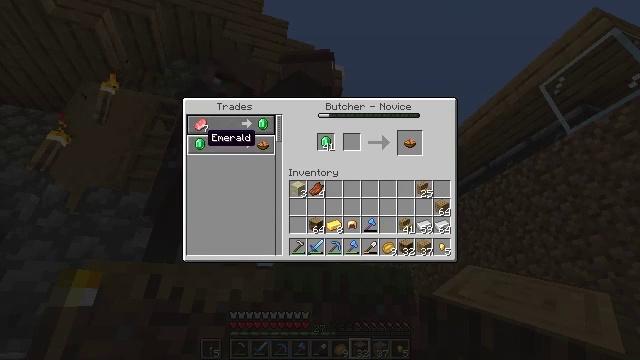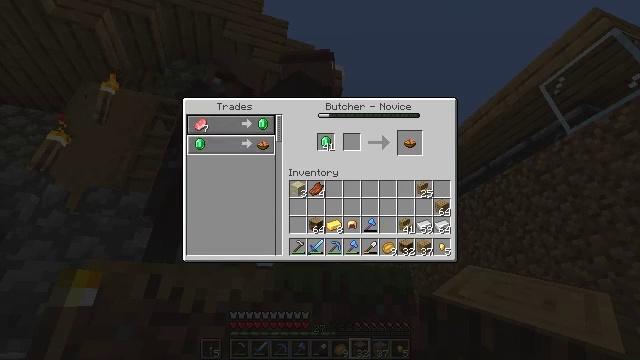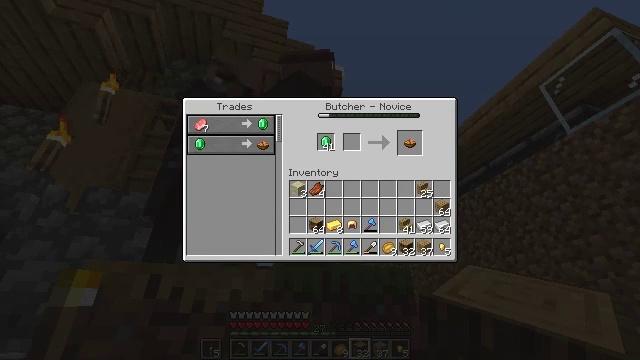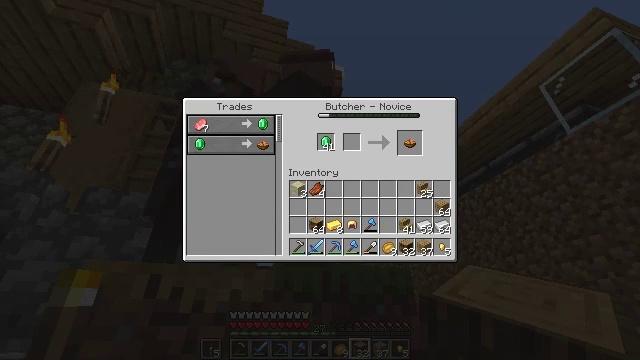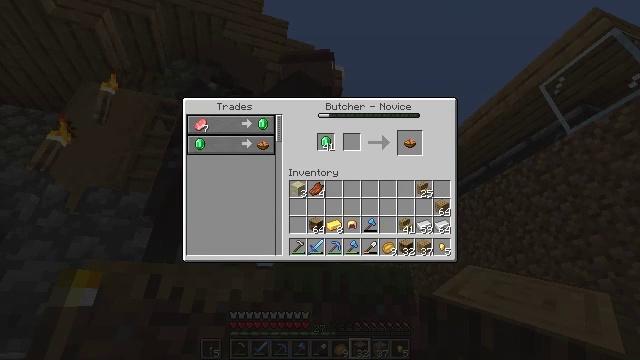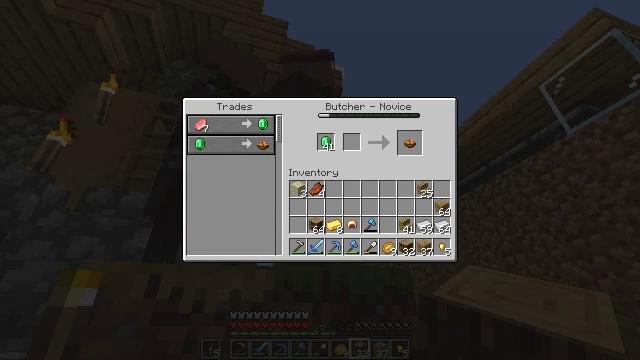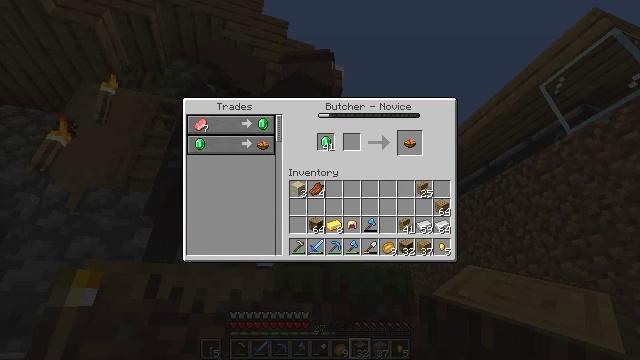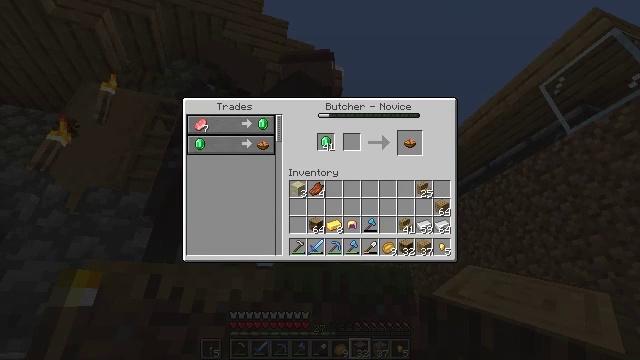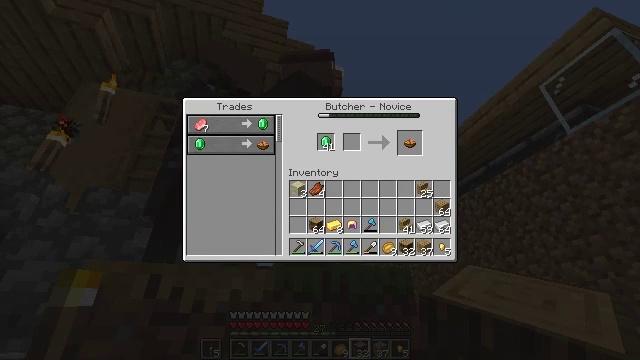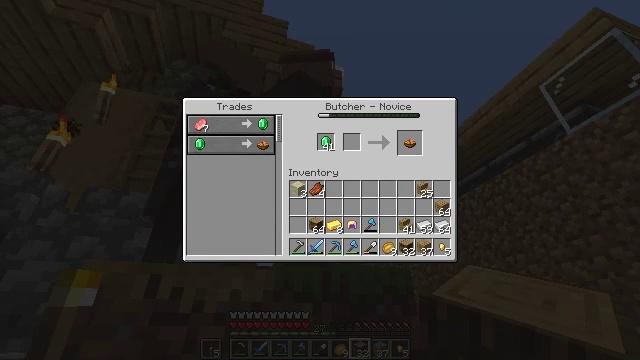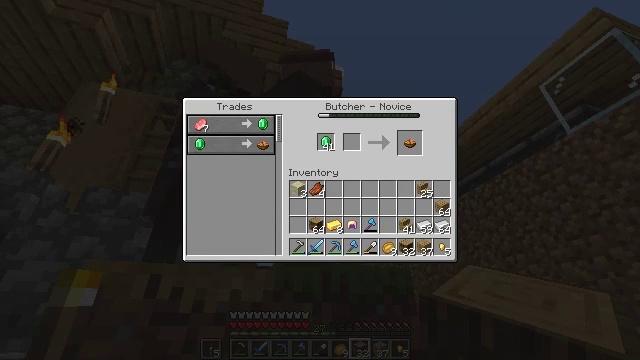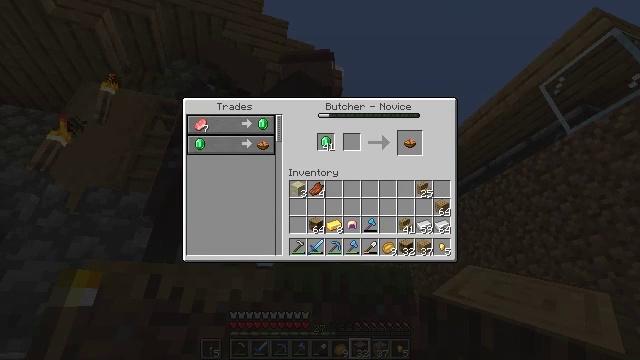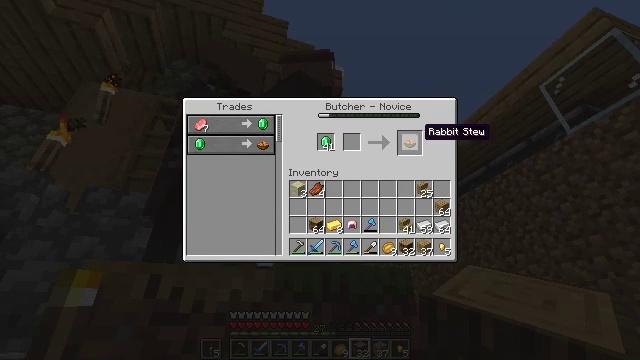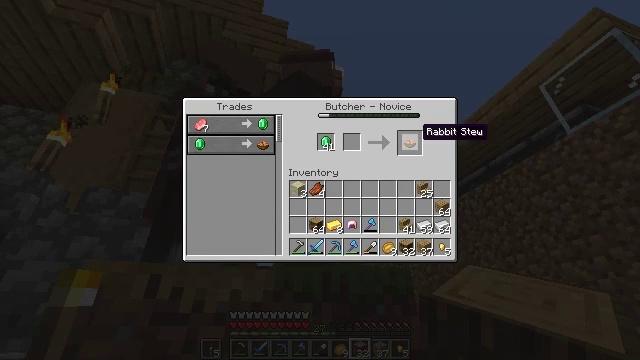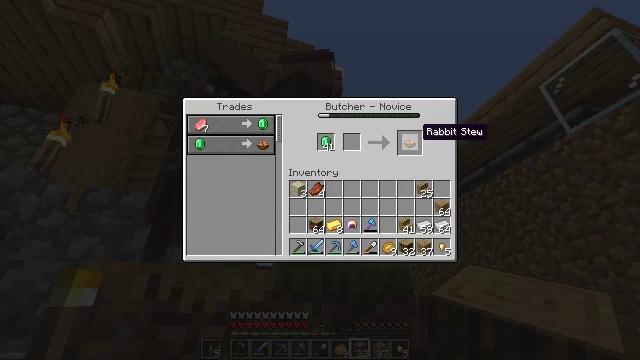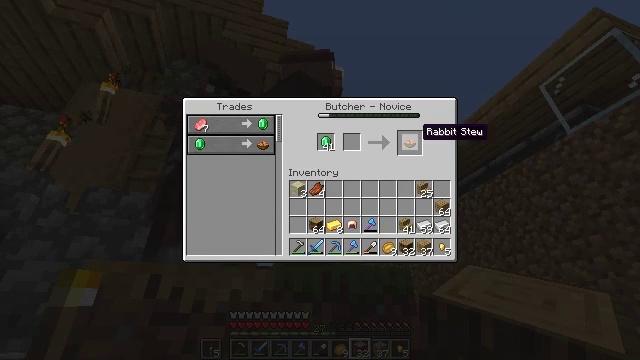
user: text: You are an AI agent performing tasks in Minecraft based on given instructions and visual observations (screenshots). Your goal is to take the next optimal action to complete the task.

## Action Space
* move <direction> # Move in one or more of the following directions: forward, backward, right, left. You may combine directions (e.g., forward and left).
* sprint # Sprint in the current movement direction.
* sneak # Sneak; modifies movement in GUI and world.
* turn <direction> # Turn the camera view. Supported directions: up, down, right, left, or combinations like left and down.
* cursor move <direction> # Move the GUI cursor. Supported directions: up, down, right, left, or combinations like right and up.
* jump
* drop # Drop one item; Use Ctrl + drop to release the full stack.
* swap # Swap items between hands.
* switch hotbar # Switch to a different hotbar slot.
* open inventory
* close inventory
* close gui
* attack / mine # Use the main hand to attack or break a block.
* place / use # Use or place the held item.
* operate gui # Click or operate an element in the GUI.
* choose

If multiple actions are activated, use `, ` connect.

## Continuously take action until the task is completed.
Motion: motion action
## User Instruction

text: Get rabbit stew by using the crafting table.
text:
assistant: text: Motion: cursor move right
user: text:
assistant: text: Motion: cursor move right and down
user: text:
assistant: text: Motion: cursor move right
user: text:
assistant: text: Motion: cursor move right
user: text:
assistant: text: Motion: cursor move right
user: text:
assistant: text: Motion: no_op
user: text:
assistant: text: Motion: no_op
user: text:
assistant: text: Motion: no_op
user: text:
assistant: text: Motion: no_op
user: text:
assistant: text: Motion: no_op
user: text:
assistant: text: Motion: cursor move left
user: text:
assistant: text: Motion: cursor move left
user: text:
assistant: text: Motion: no_op
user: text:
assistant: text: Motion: no_op
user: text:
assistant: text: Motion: no_op
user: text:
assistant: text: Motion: no_op
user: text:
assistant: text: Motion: no_op
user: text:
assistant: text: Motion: no_op
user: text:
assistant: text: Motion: no_op
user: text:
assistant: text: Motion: no_op
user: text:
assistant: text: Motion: no_op
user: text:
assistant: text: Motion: no_op
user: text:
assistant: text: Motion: operate gui
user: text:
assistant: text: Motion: operate gui
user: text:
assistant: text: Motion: no_op
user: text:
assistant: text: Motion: cursor move down
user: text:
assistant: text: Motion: cursor move down
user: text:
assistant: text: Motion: cursor move down
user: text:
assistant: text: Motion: no_op
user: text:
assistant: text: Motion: no_op